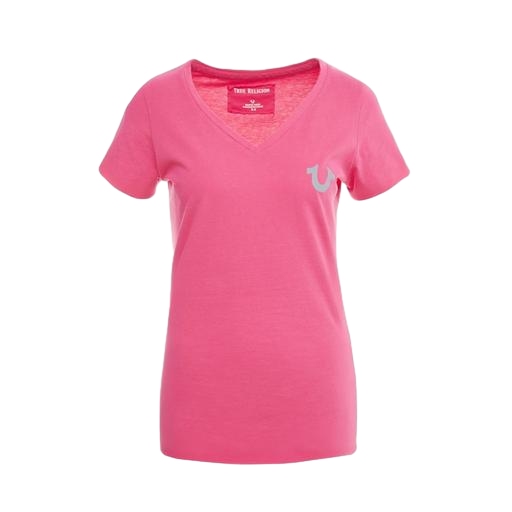
pink women's light v-neck t-shirt, pink pima logo tee, pink graphic t-shirt, white background